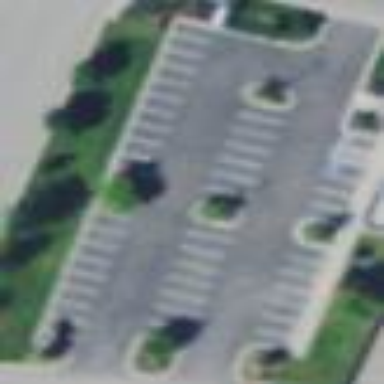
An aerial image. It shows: Parking area.